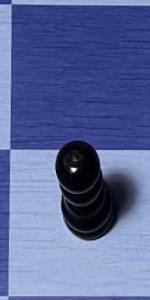
Label: Pawn_Black